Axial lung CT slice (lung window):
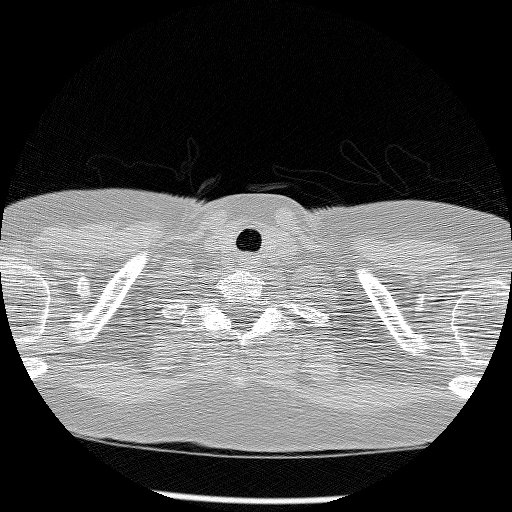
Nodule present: no